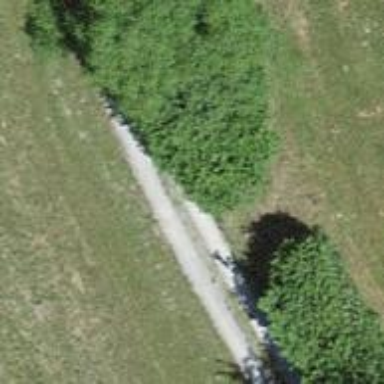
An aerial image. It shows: Gravel service road.